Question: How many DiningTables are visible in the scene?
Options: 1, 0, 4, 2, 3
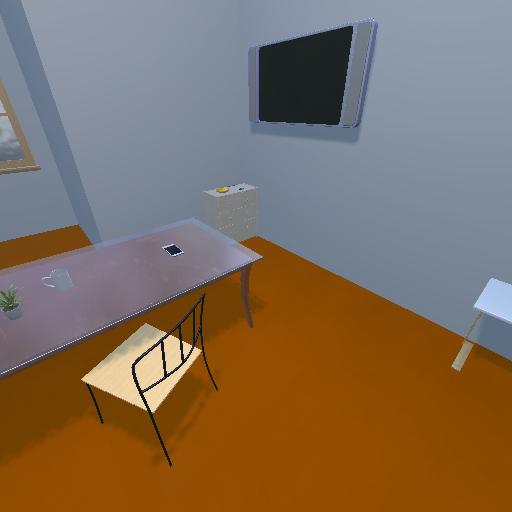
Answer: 1